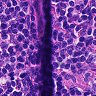
Metastatic tissue present: no